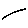
Label: line